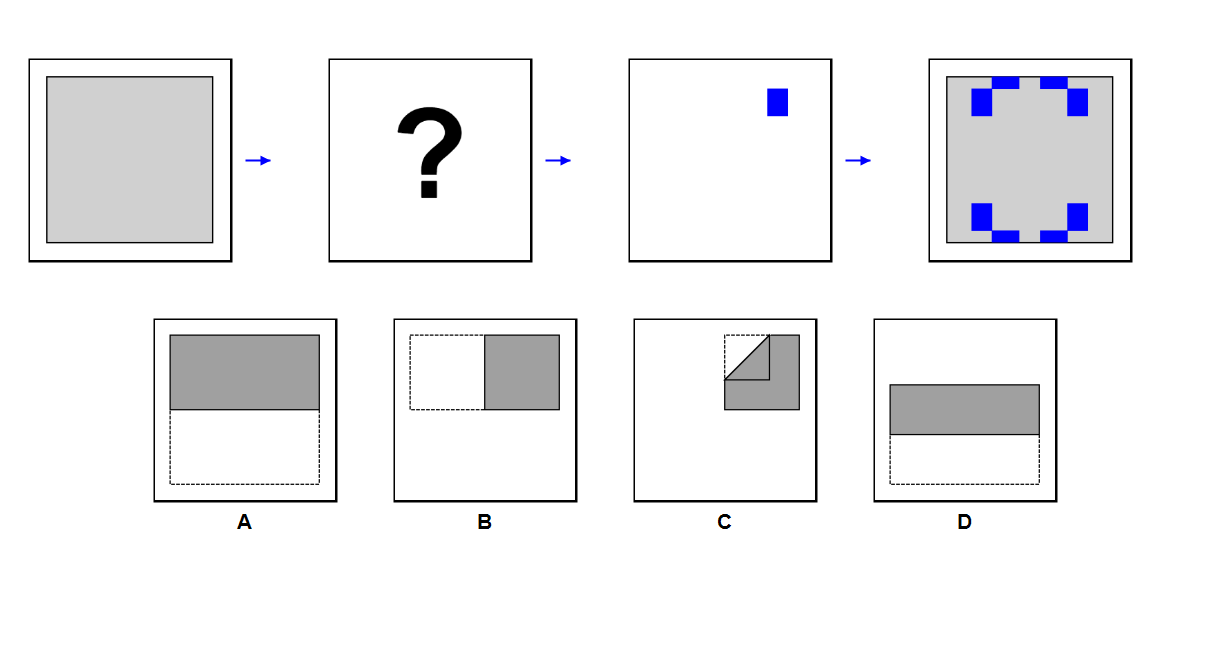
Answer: D